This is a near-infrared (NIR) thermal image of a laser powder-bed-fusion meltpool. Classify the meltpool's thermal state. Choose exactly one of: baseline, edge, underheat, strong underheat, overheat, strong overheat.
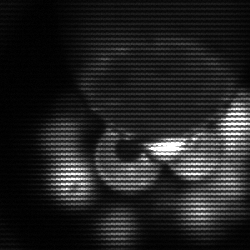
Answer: edge